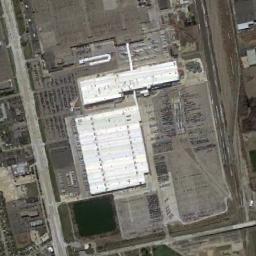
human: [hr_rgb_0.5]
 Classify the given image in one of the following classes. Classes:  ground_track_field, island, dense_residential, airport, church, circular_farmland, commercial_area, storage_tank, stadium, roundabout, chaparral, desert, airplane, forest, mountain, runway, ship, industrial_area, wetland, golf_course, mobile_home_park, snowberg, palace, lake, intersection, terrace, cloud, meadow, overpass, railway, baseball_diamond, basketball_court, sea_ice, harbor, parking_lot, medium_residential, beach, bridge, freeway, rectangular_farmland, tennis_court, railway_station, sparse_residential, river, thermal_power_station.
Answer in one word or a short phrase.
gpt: industrial_area